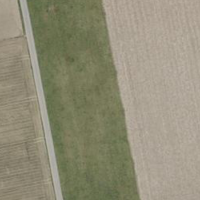
EUNIS habitat code: 52
Species observed at this site:
Pseudochorthippus parallelus
Roeseliana roeselii